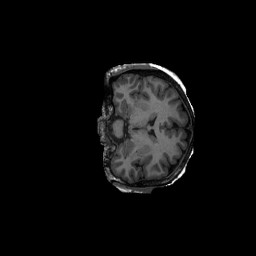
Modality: T1w
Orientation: coronal
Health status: ill
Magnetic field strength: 3 T